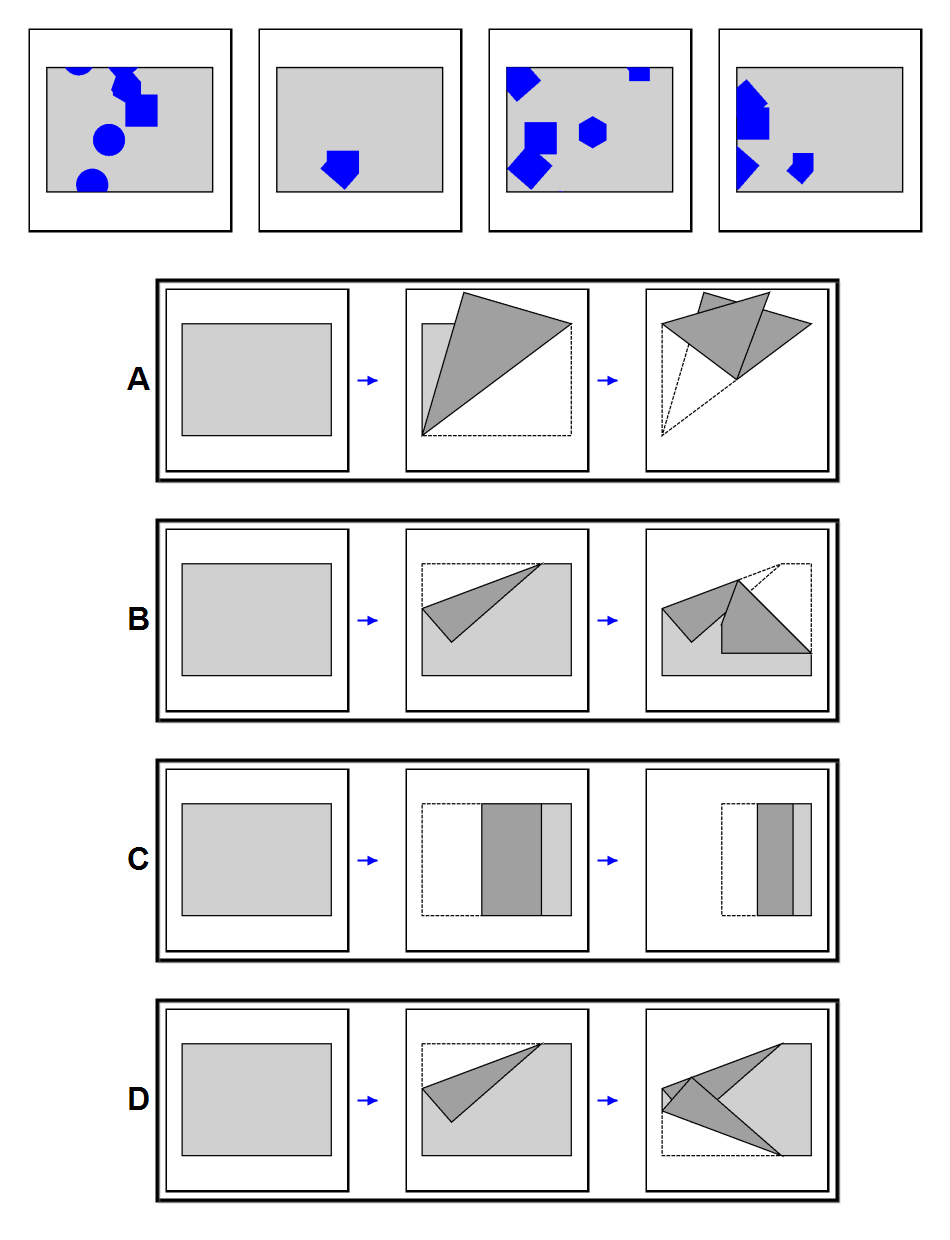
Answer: D